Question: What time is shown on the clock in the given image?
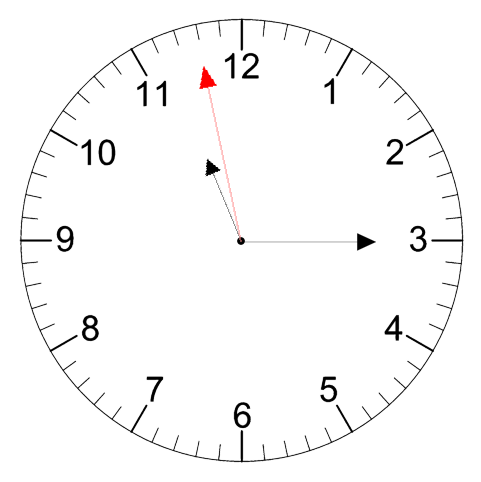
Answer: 11:14:58